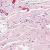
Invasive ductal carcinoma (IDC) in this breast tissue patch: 0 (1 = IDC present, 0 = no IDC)